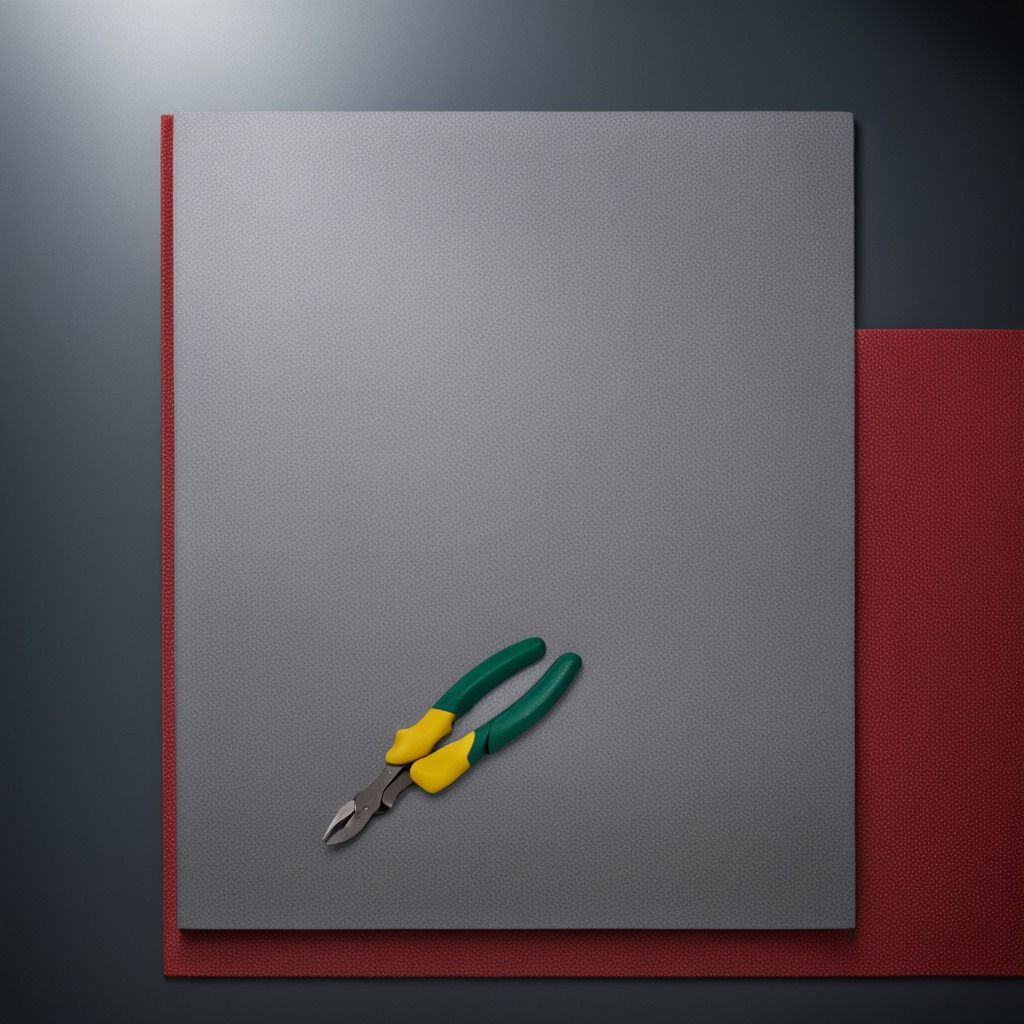
A plier lies on the tabletop.